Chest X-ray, AP view. Patient: 59 years old, sex M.
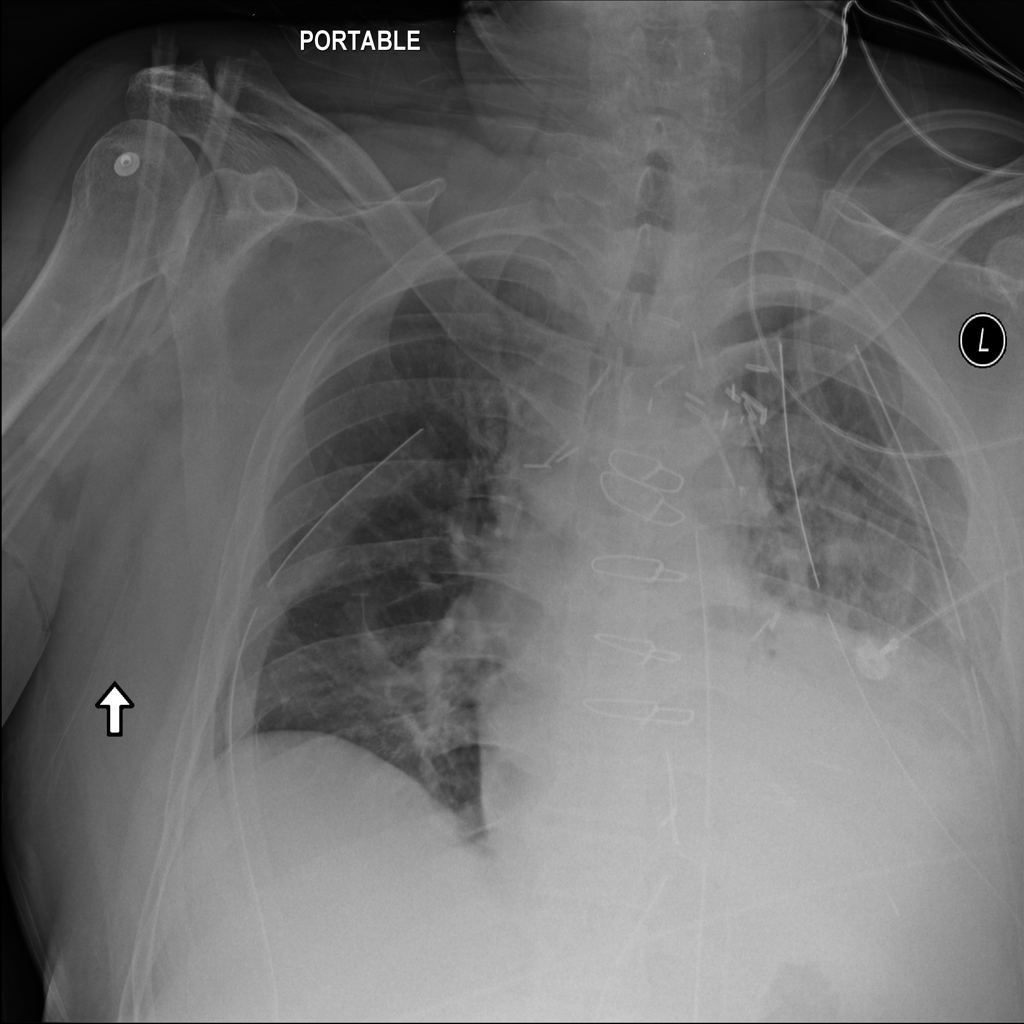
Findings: No Finding